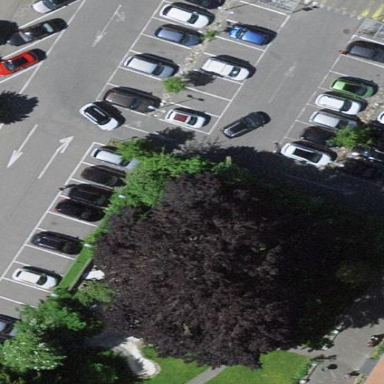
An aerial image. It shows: Parking area with surface.